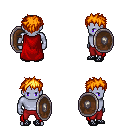
a pixel art fantasy rpg character, male body template, dark elf, purple skin, red cape, red pants, light blonde bedhead hairstyle, ghillies, shield, four views (front, back, left, right), 2x2 character sprite sheet, small pixel art, hard edges, no anti-aliasing